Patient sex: M
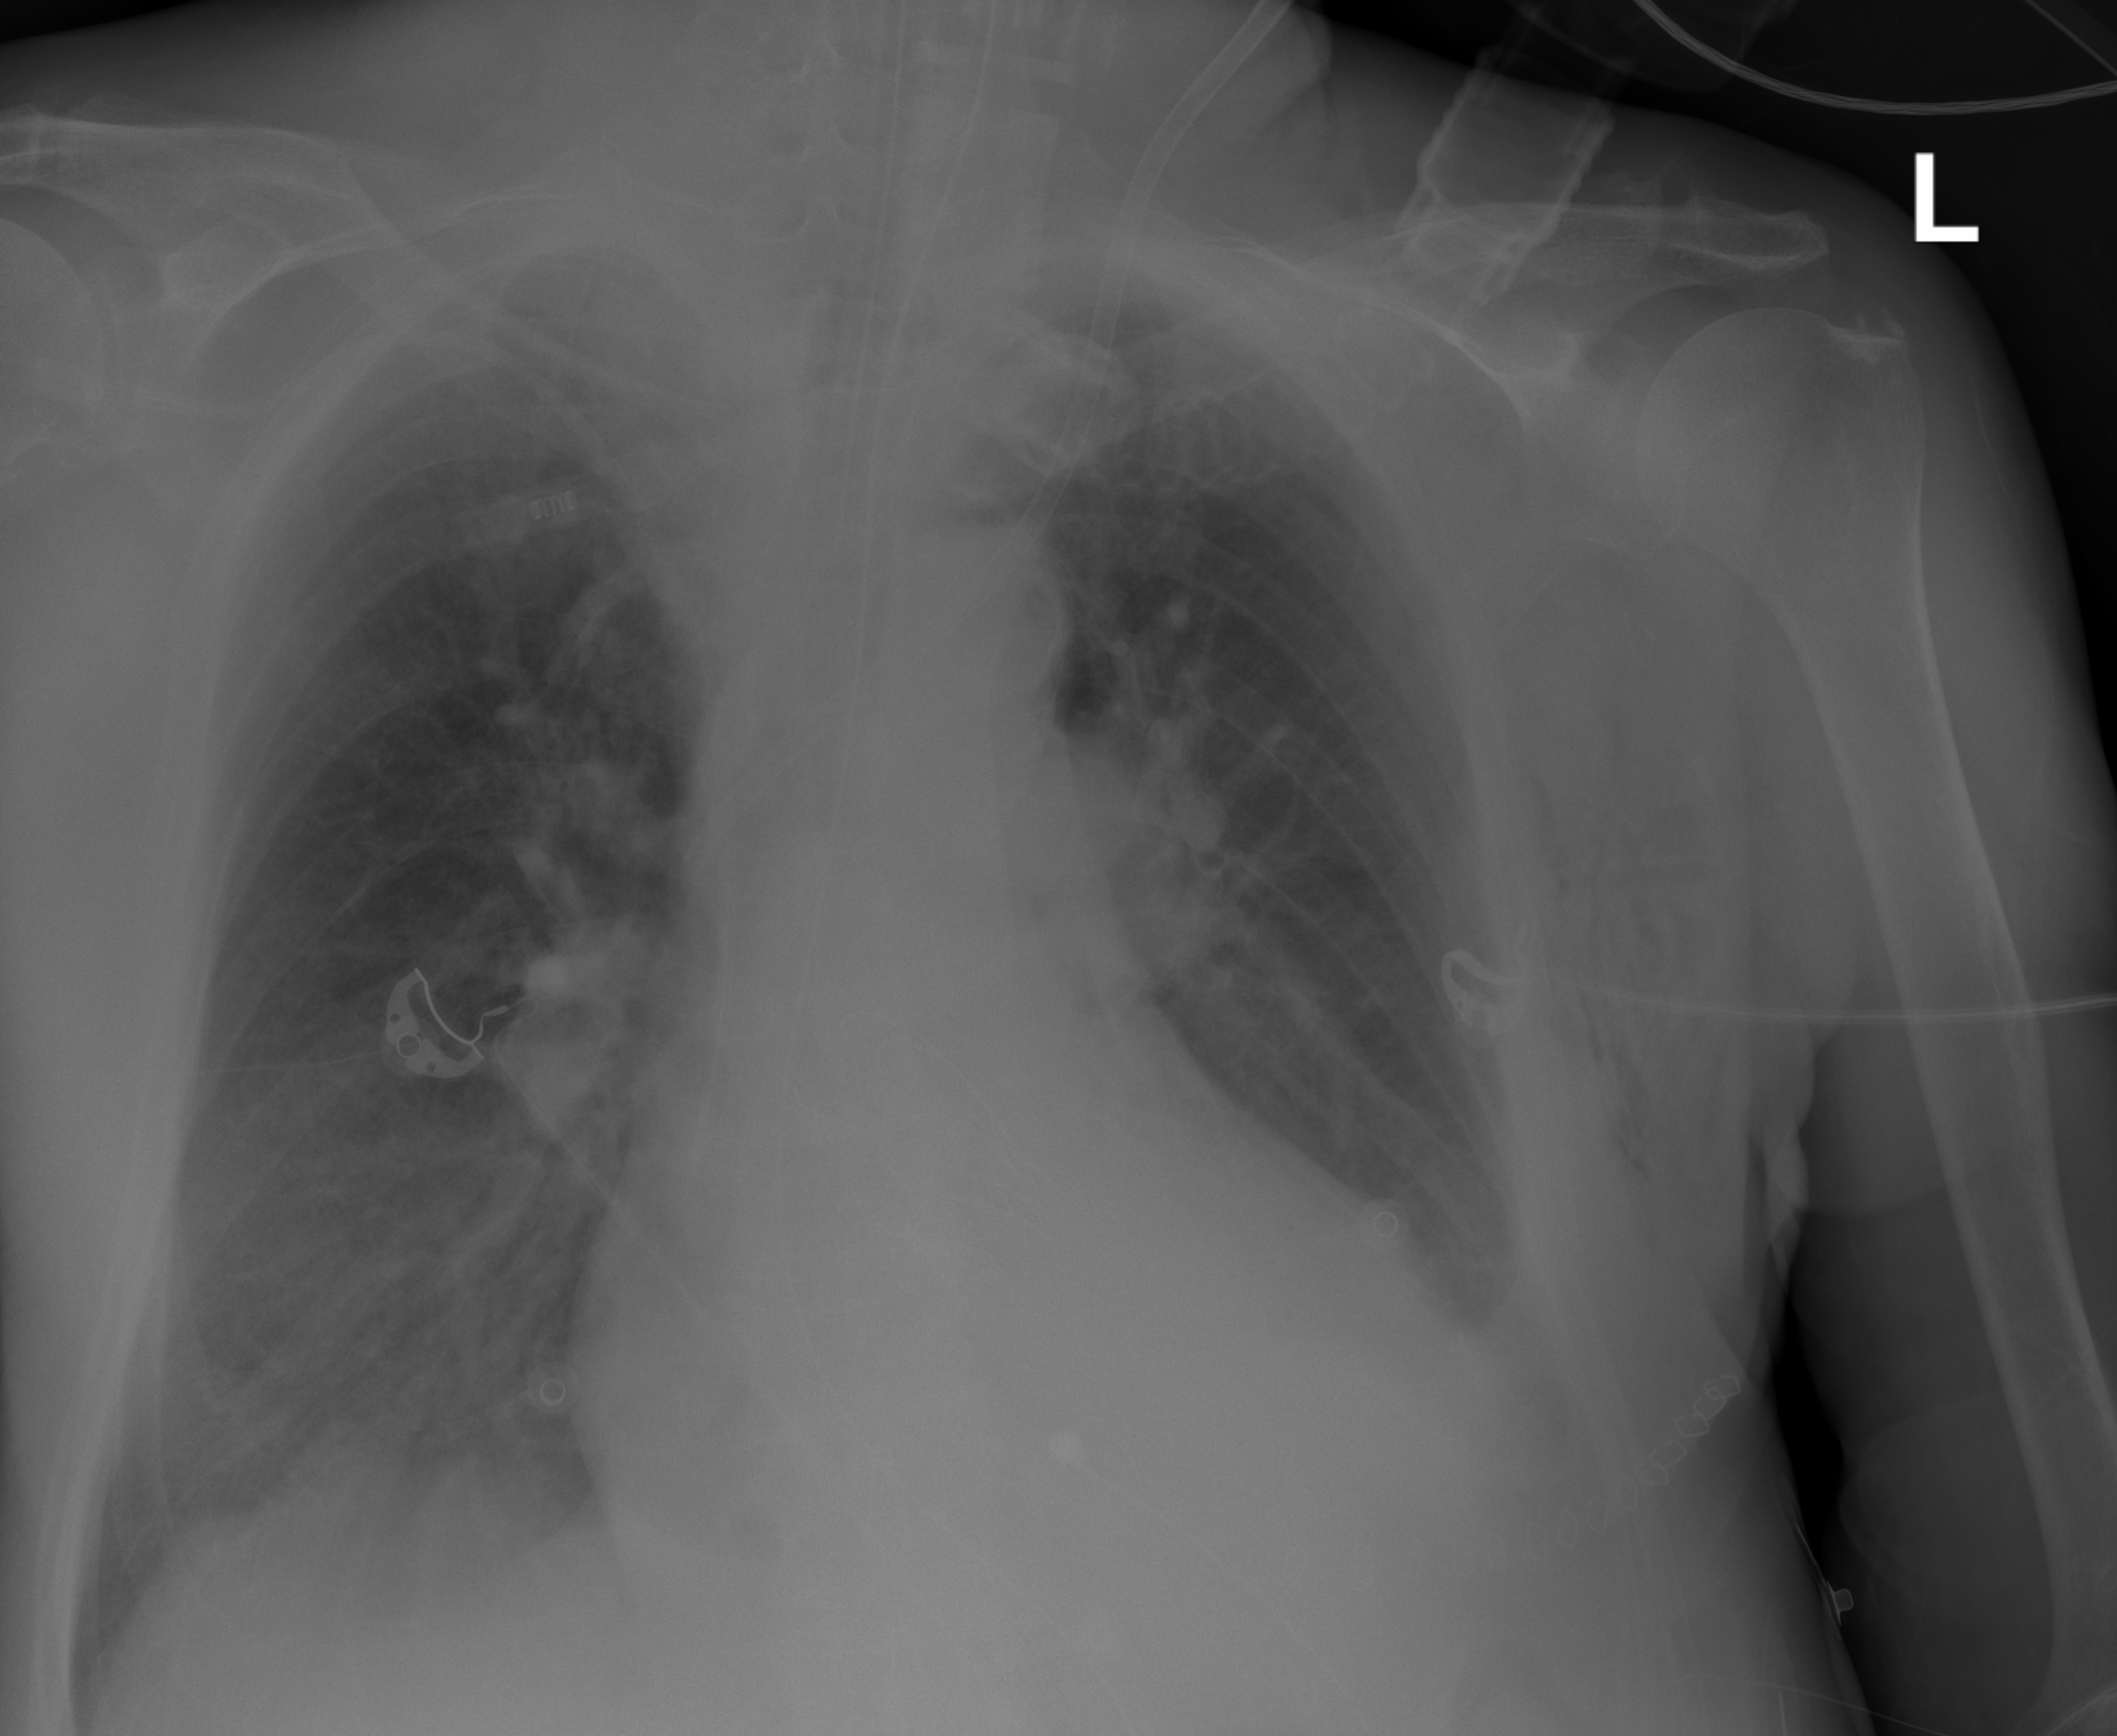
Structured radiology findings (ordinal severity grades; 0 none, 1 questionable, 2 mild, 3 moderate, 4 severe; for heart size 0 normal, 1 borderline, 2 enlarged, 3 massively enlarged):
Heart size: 2
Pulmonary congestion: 2
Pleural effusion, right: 0
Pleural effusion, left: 2
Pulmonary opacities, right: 2
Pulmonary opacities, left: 0
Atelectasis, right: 2
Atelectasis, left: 2